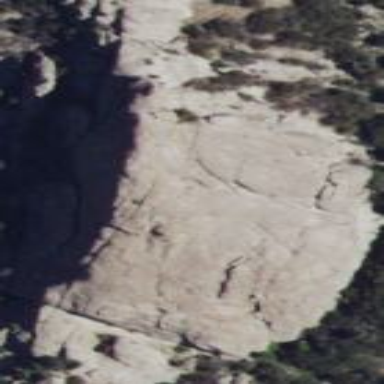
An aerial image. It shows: Landscape of bare rock.